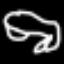
Label: frog